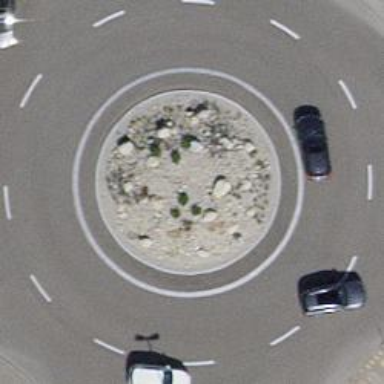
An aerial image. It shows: Primary highway with asphalt surface. The highway features roundabout with separate sidewalk.